Question: Consider this example. I have a list of galleries that each have a unique client selected. I can also change the client of a particular gallery. To do this I have created a client list in a select/option list.
'''
<select ng-model="clientList" ng-options="client.id as client.clientName for client in clients" >
<option value="">Choose Client</option>
</select>
'''
The list is populated from DB. Usually I use the client.id to make item selected. Being new to Angularjs, it seems that it assigns it's own values to the value="". In my example, the gallery table has a client column listing that unique clientID relating to the client table and the client.id. How do I make the correct client selected?
'''
function imageGalleryCtrl ($scope, images, clients, galleries)
{
$scope.panes = [
{ title:"Home", content:"/beta/application/views/images/uploader/create.html", active: true },
{ title:"Upload", content:"/beta/application/views/images/uploader/upload.html"},
{ title:"Edit", content:"/beta/application/views/images/uploader/edit.html"}
];
//close modal
$scope.close = function () {
$scope.imageUploader = false;
};
//get gallery info on click from table
$scope.getGallery = function(id, gallery)
{
//set gallery ID to scope
$scope.galleryID = id;
//open the modal
$scope.imageUploader = true;
//get gallery information
$scope.galleryCollection = galleries.getGallery(id);
$scope.galleryCollection.then(function(galleries){
$scope.gallery = galleries.thisGal;
});
//get clients
$scope.clientCollection = clients.getClients();
$scope.clientCollection.then(function(clients){
$scope.clients = clients.clients;
//Set client
});
//get all the images
$scope.imgCollection = images.getImages(id);
$scope.imgCollection.then(function(images){
$scope.images = images.thisGal_images;
});
};
}
'''
'''
myApp.factory('galleries', function ($http, $q)
{
return {
getGallery: function (id)
{
var deferred = $q.defer(id);
$http.post('/beta/images/get/', {id: id}).success(function(data)
{
deferred.resolve(data);
});
return deferred.promise;
}
};
});
'''
The client service is pretty much the same, just referencing the proper url
Thanks for the help

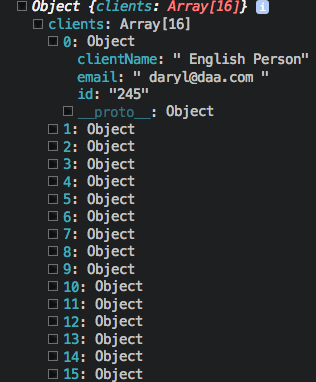
Answer: It is model driven, you need to set $scope.clientList to the client id. In your controller you can do something like this
'''
function Ctrl($scope) {
$scope.clients = [{
id: 1,
clientName: 'Joe'
}, {
id: 2,
clientName: 'Tom'
}, {
id: 3,
clientName: 'Bob'
}];
$scope.clientList = 2; //clientList is the model defined in the select directive
}
'''
<URL>
And if the 'id' field is a string, you should set 'clientList' as string rather than integer:
'''
$scope.clientList = "245";
'''